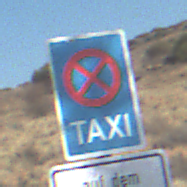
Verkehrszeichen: Taxenstand
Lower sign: SonstigeBeschraenkungen5
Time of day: Midday
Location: Outdoor (Nature)
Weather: Clear
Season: NotSpecified
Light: Natural